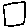
Label: square